Question: I'm building an FB application. I'm using the JS SDK on my website for inviting friends to my FB app.
'''
FB.ui({
method: 'apprequests',
display: 'iframe',
access_token: resp.accessToken,
message: 'Please join Bashman'
}, function(response){
//nothing important here
});
'''
When I invite some FB friend, then on their notification bar, they have a link, that points to my app, instead to let them accept my invitation.
So the user is redirected instantly to my app instead of have the possibility to accept the invitation first.
I've made a screenshot of two app requests, the first one is not mine, it redirects as expected to the accept invitation area, it points to:
<URL>
The next one is from my FB app, and it points directly to mine app, instead of the acceptation area:
<URL>

I tried to use also the
> redirect_uri
parameter
'''
FB.ui({
method: 'apprequests',
display: 'iframe',
access_token: resp.accessToken,
message: 'Please join Bashman',
redirect_uri: 'http://www.facebook.com/sk=apps&scrollto=confirm_134863713284095&ref=notif&notif_t=app_request',
}, function(response){
//nothing important here
});
'''
but without luck.
How I can make the link in the notification area point to the accept FB app button instead of pointting directly to my FB app ?
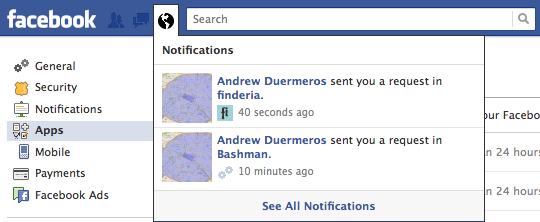
Answer: Instead of rewriting the blog post made by Facebook, I'm just going to link to it:
<URL>
I tested this out with an app I'm building and I got the same results as you. But as soon as I disabled 'Upgrade to Requests 2.0' in the 'Advanced section' when editing the app settings, the requests worked exactly as you want them to.
And here's a detailed explanation on what possibilities Requests 2.0 provide:
<URL>